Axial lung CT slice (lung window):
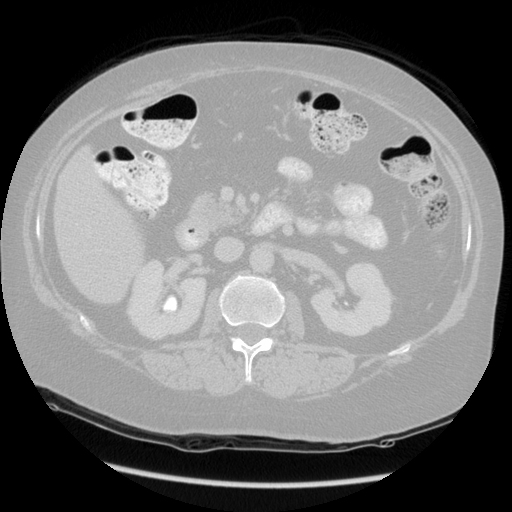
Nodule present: no